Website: ulta-beauty
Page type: billing-address
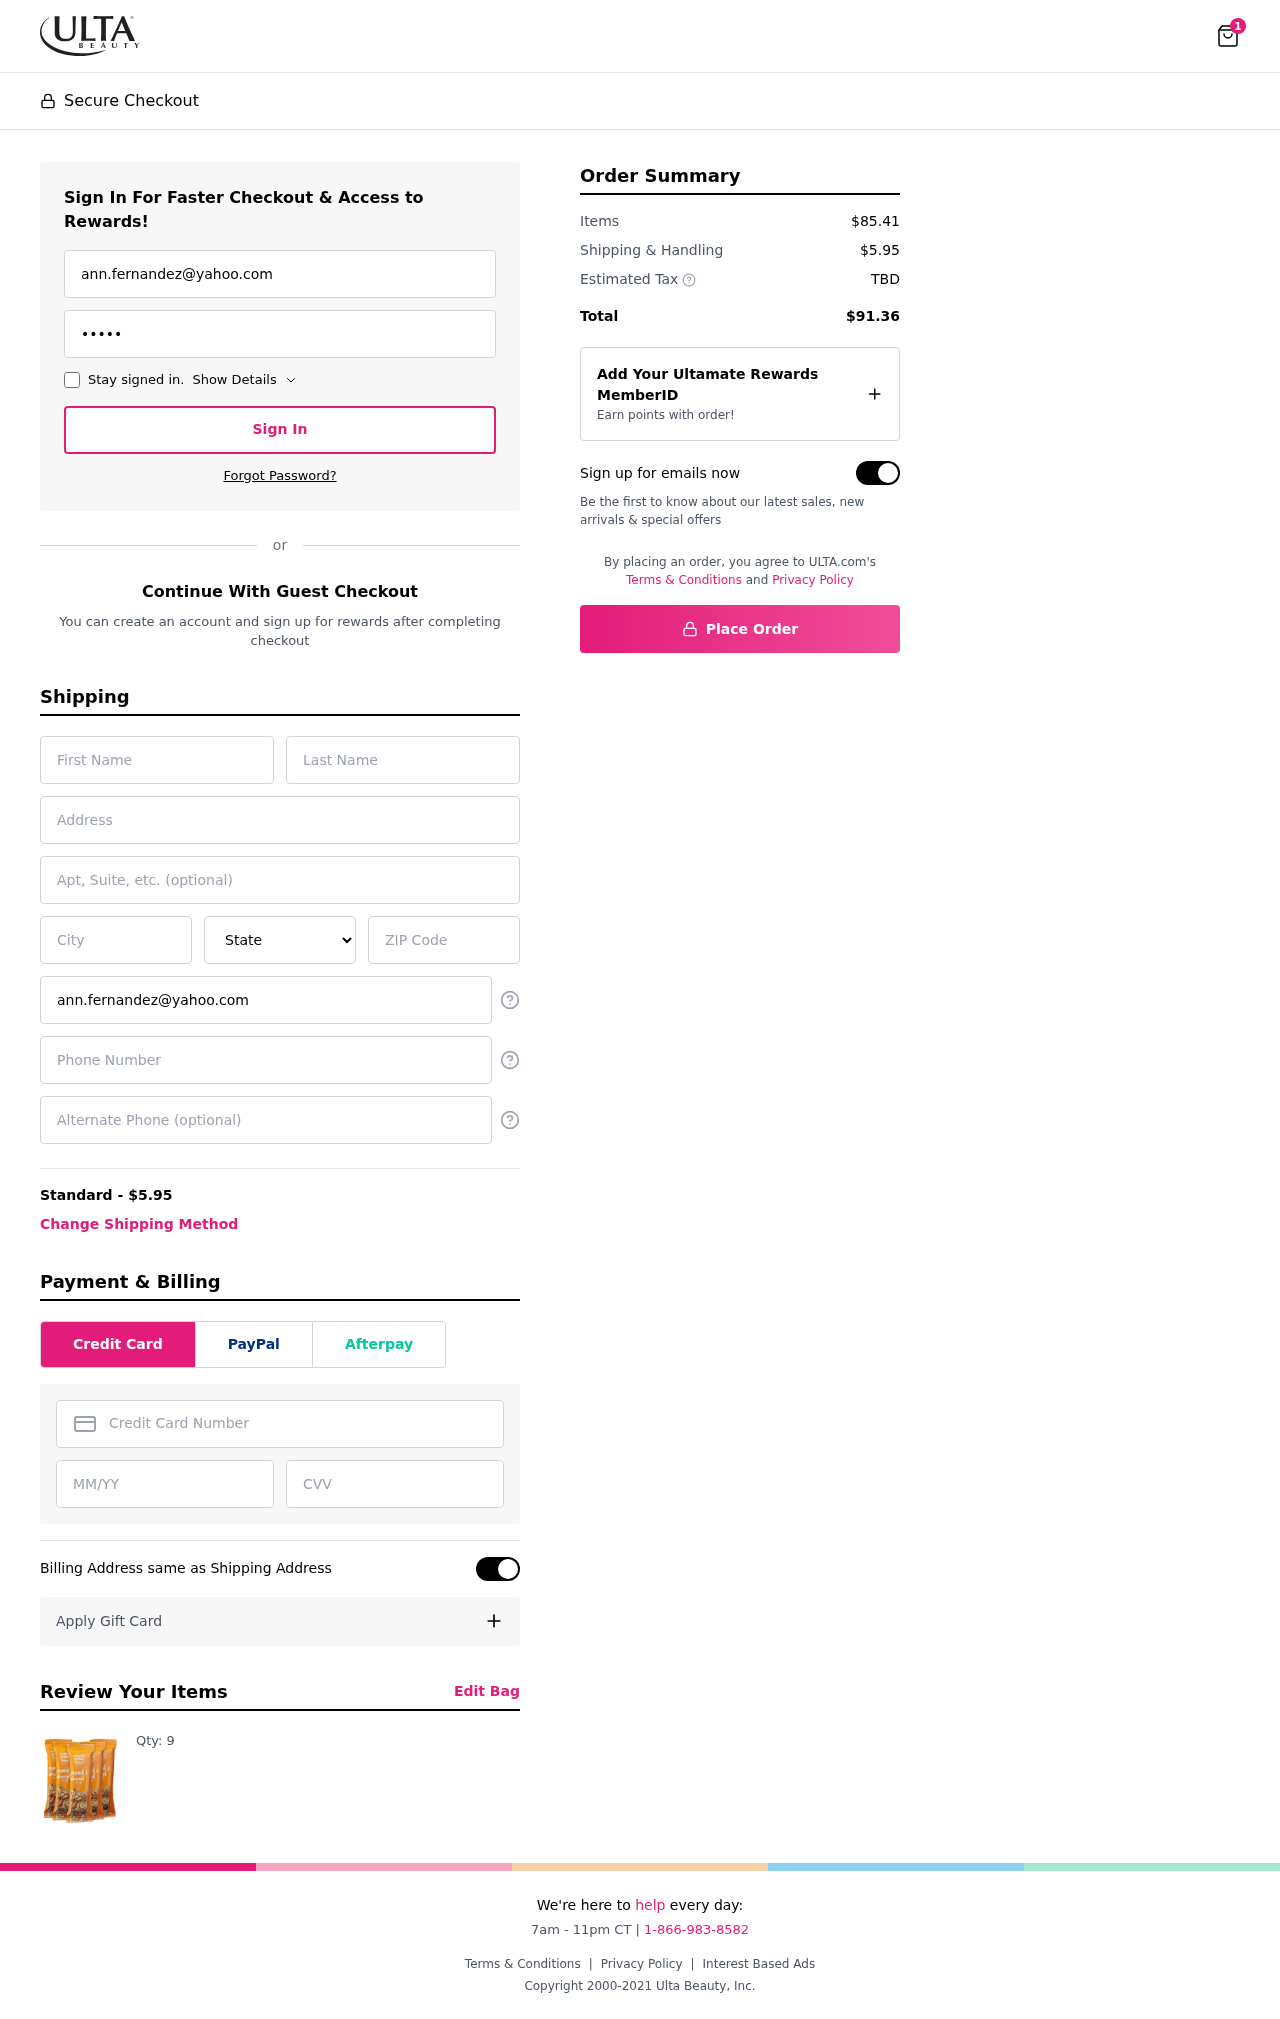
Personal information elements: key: PII_STATE
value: Illinois
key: PII_EMAIL
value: ann.fernandez@yahoo.com
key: PII_FIRSTNAME
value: Ann
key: PII_LASTNAME
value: Fernandez
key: PII_STREET
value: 03716 Joseph Ports
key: PII_STREET2
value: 84372 Ronnie Trail
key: PII_CITY
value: Theresastad
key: PII_POSTCODE
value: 19930
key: PII_PHONE
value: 3545786274
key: PII_CARD_NUMBER
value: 3470 5547 5924 524
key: PII_CARD_EXPIRY
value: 09/28
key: PII_CARD_CVV
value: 0584
Product elements: key: PRODUCT1_QUANTITY
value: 9
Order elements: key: ORDER_NUM_ITEMS
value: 1
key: ORDER_SHIPPING_COST
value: $5.95
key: ORDER_SUBTOTAL
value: $85.41
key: ORDER_TOTAL
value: $91.36